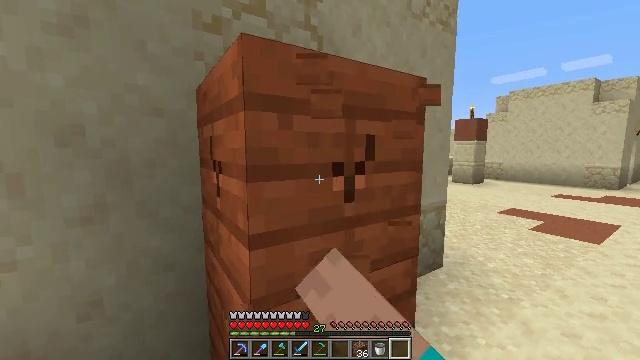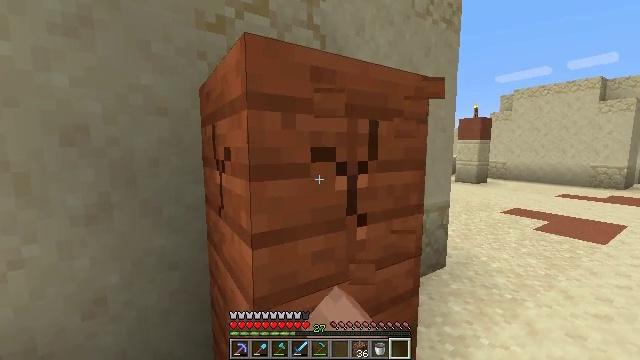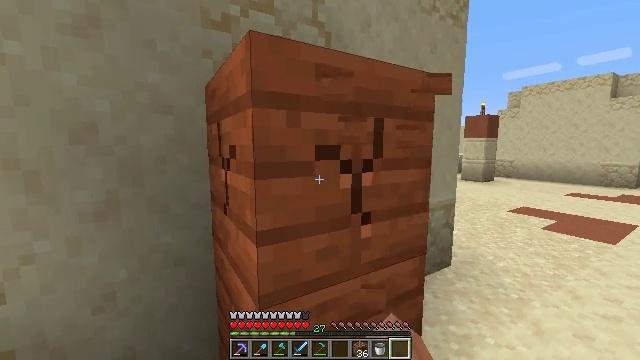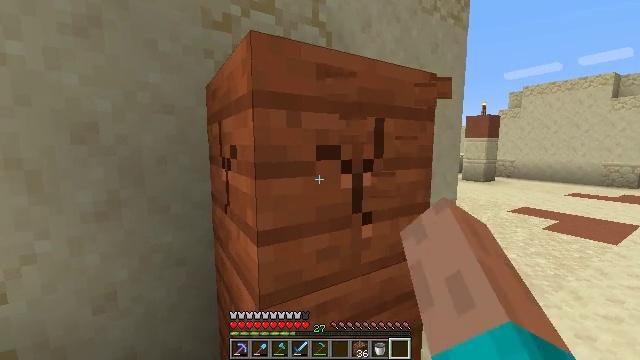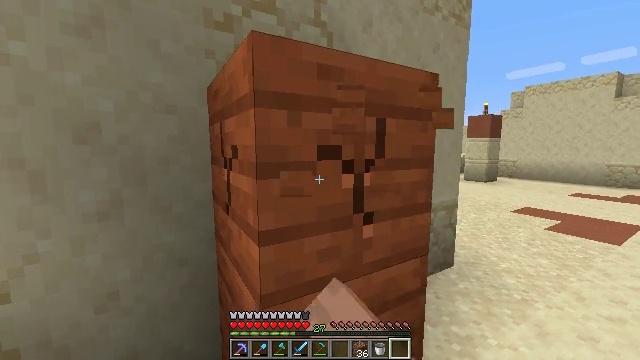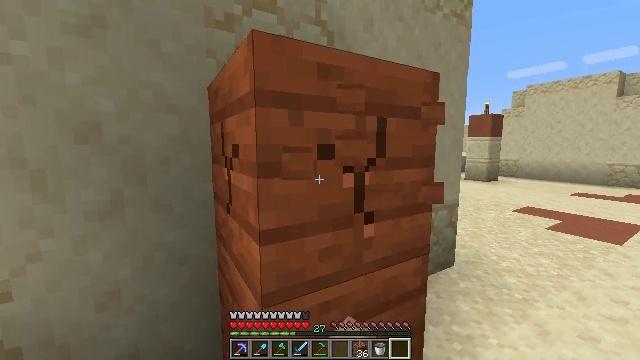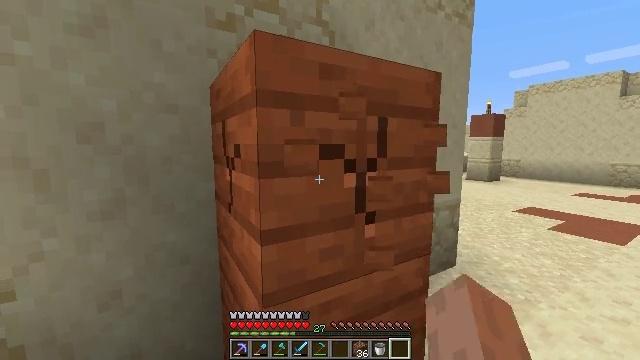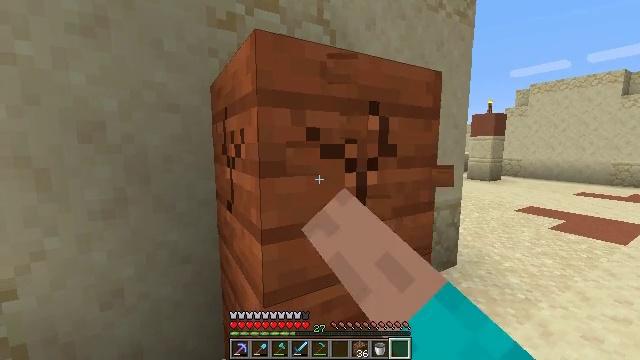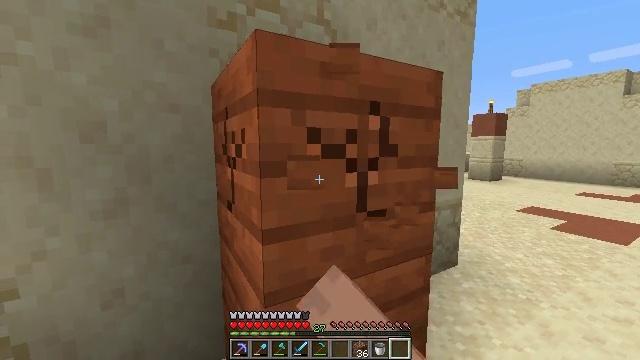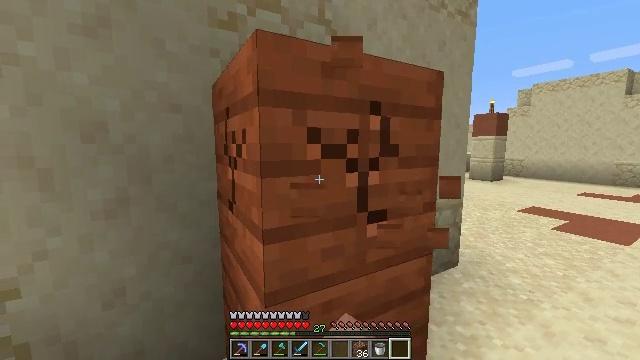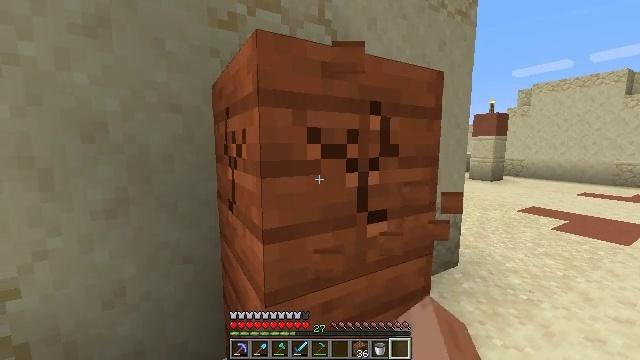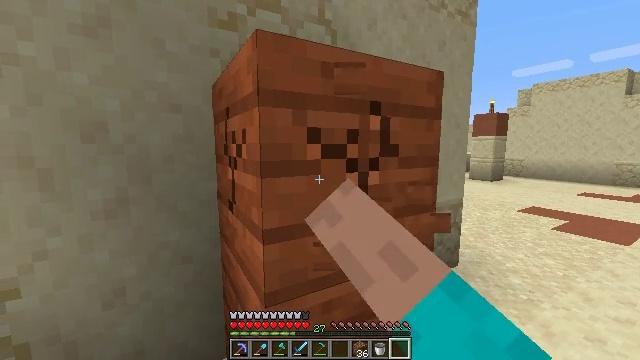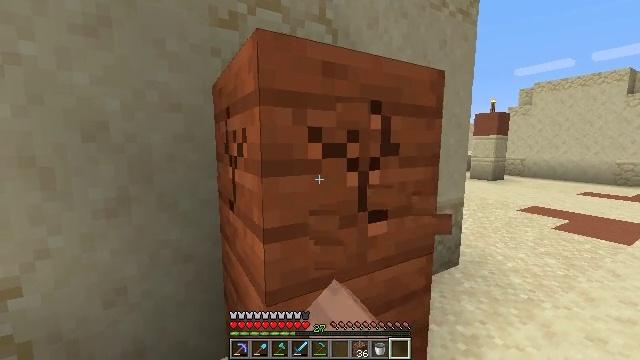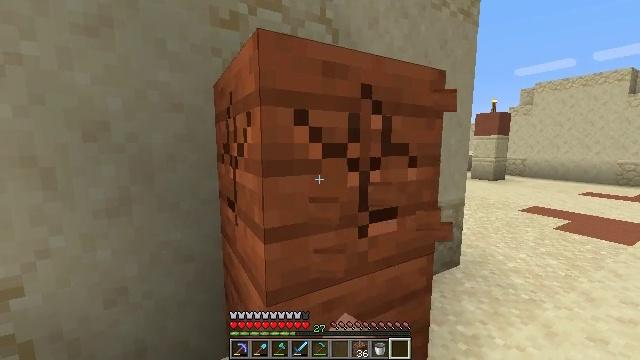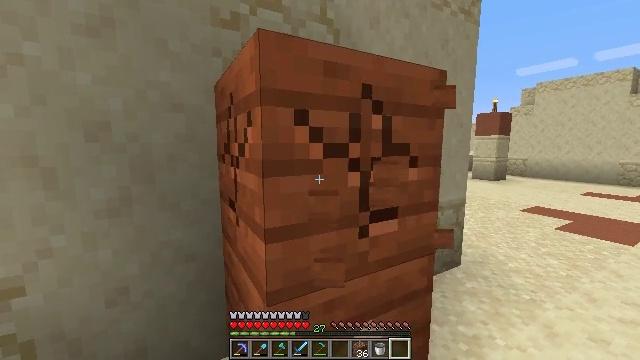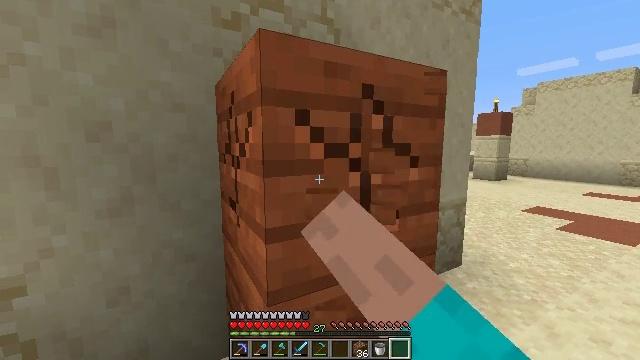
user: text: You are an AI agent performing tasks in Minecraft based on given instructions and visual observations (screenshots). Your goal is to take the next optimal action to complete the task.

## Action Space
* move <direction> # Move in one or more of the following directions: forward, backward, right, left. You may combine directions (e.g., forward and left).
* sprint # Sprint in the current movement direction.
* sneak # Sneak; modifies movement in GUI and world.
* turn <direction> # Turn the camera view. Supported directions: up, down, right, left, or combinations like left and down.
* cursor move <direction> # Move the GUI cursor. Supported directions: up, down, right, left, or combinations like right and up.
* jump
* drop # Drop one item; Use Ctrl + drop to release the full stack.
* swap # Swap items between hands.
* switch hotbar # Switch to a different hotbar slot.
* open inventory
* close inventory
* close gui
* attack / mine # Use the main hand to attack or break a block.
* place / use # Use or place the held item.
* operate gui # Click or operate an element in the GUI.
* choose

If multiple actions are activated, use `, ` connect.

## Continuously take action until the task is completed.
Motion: motion action
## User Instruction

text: Remove acacia planks from a building.
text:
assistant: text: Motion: attack / mine
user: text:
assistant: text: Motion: turn left, attack / mine
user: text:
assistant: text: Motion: attack / mine
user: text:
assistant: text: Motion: attack / mine
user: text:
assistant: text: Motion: attack / mine
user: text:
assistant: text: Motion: attack / mine
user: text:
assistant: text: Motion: attack / mine
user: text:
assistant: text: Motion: attack / mine
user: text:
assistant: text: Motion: attack / mine
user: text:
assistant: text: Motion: attack / mine
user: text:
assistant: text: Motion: attack / mine
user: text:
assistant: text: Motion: attack / mine
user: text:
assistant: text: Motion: attack / mine
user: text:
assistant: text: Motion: attack / mine
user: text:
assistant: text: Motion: attack / mine
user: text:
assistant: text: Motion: attack / mine
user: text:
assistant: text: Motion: attack / mine
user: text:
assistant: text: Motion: attack / mine
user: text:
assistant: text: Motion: attack / mine
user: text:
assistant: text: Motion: attack / mine
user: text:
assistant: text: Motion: attack / mine
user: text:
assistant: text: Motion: attack / mine
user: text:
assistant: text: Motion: attack / mine
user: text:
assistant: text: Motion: attack / mine
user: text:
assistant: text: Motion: attack / mine
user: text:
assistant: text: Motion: attack / mine
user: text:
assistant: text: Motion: attack / mine
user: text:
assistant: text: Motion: attack / mine
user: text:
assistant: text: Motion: attack / mine
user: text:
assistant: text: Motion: attack / mine